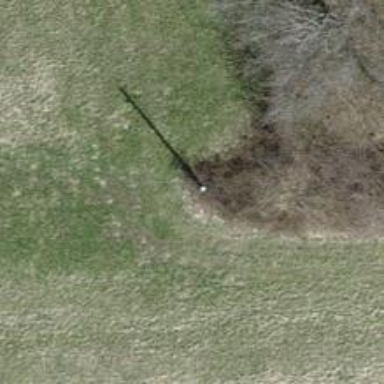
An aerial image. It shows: Minor power line.